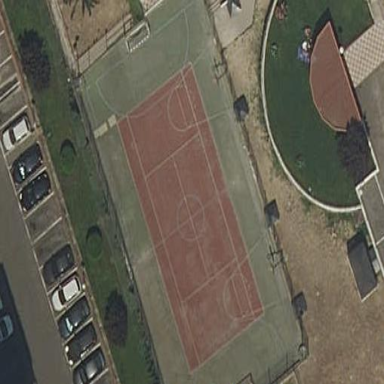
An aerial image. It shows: Futsal pitch for leisure and sports activities.